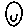
Label: smiley face